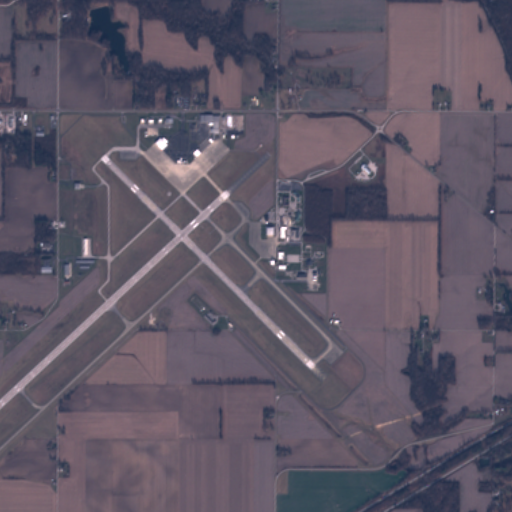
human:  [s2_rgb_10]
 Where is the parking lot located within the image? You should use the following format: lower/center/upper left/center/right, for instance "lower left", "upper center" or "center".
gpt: The parking lot is located in the center of the image.
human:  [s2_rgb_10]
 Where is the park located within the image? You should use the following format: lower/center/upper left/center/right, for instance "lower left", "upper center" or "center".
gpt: There is no park in the image.